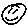
Label: smiley face